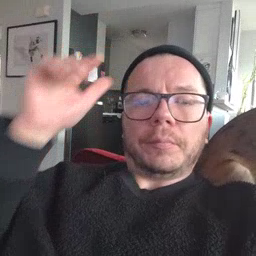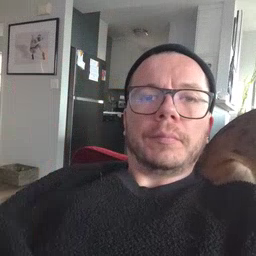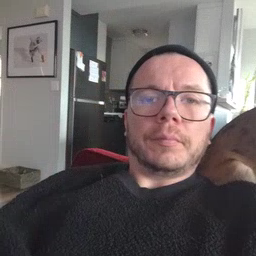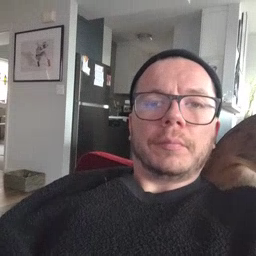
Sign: donkey